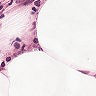
Metastatic tissue present: no